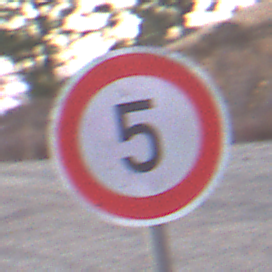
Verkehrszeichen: Geschwindigkeit5
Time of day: SunriseSunset
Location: Outdoor (Suburban)
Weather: PartlyCloudy
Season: NotSpecified
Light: Natural